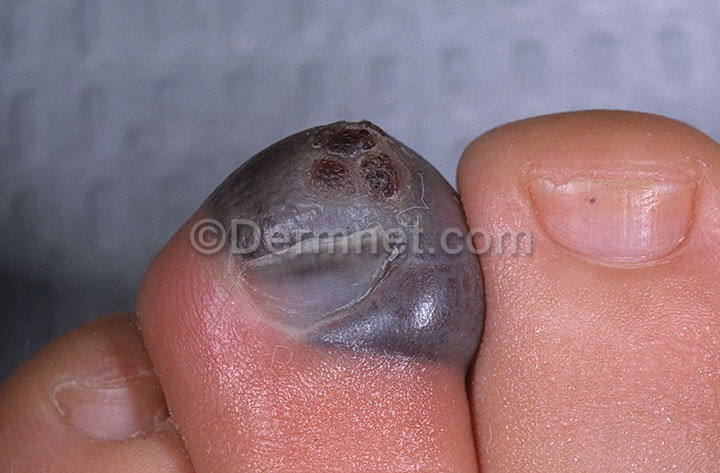
Disease: Warts Molluscum and other Viral Infections